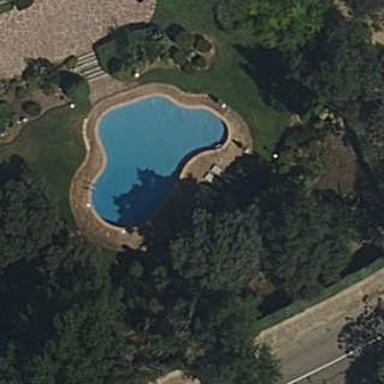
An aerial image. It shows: Swimming pool located in leisure land.